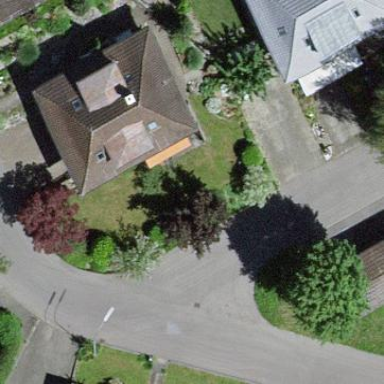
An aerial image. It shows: Residential building.